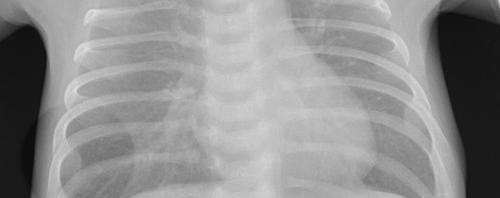
Diagnosis: PNEUMONIA